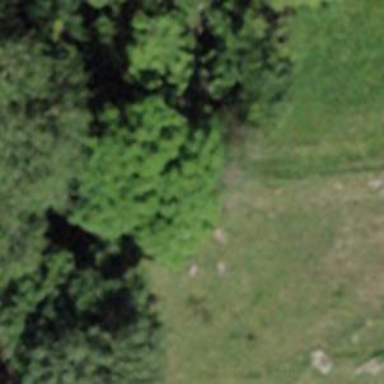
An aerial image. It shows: Grassy path.